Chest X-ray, AP view. Patient: 52 years old, sex M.
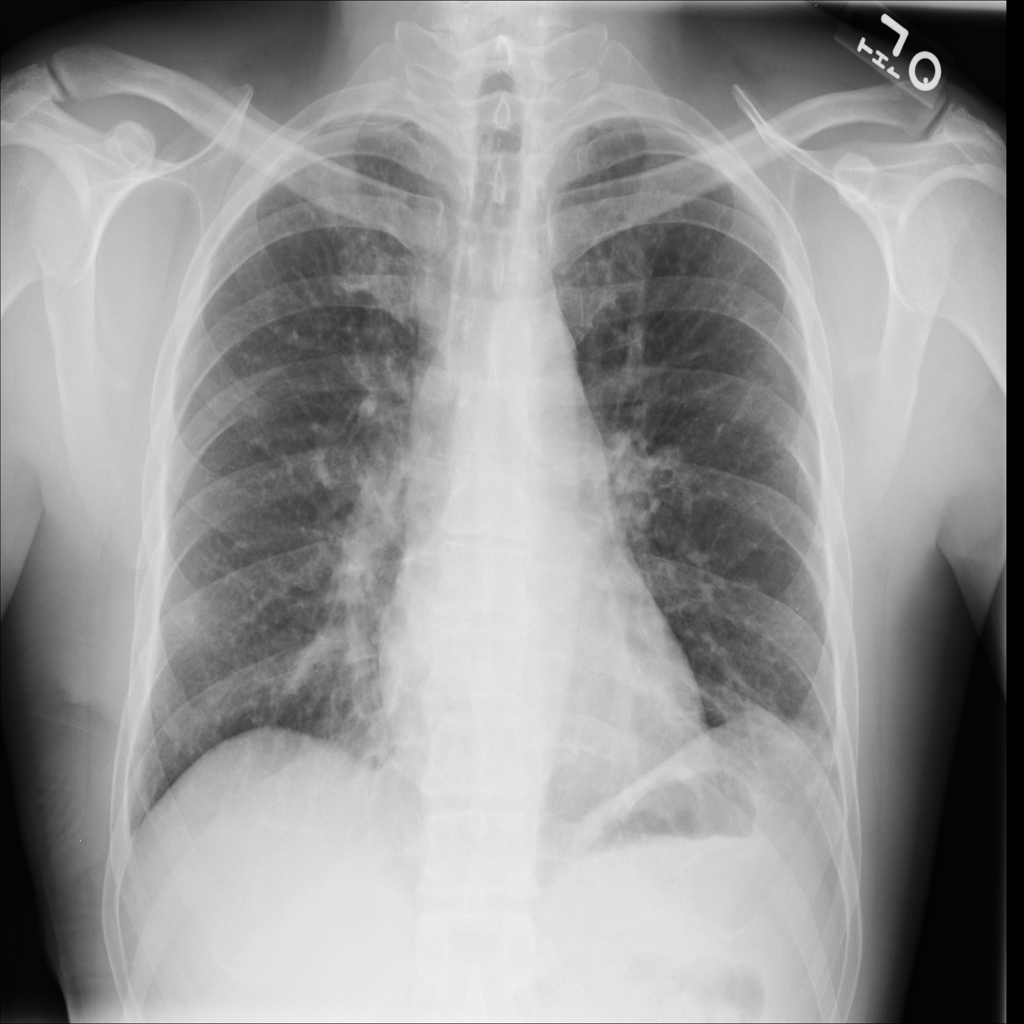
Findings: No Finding